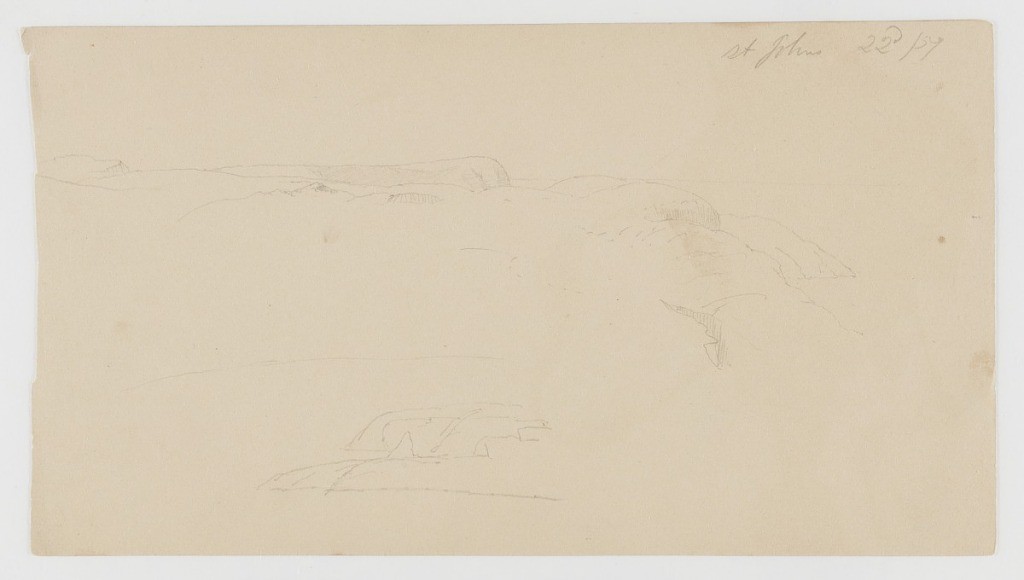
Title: Coastal Cliffs near St. John's, Canada
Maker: Frederic Edwin Church, American, 1826–1900
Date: June 22, 1859
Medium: Graphite on light brown wove paper
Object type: drawing
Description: Landscape and seascape sketch showing a view of the cliffs and rocky prominences of the coastline near the city of St. John's in Newfoundland and Labrador, Canada. A sketch showing a wide view of the nearby undulating and rocky terrain stretches across the composition at center. At right, steep cliffs descend into the ocean water while a distant horizon is visible above. At lower center, a separate, vignetted view of the steep and curving coastline is included.